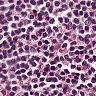
Metastatic tissue present: no